Brain MRI, t2w sequence, axial 2D slice.
Patient: age 35, sex F, weight 95 kg, height 1.95 m
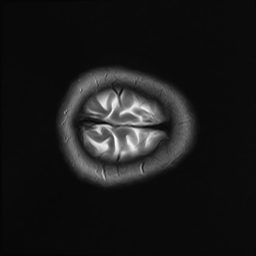